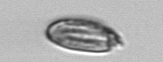
Label: Katodinium_or_Torodinium